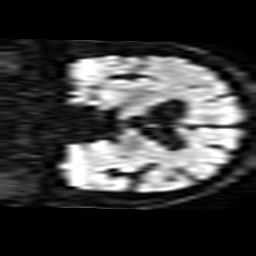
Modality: TRACE
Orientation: coronal
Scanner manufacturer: philips
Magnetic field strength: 1.5 T
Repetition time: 3.189 s
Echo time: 0.06279 s